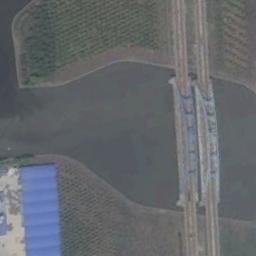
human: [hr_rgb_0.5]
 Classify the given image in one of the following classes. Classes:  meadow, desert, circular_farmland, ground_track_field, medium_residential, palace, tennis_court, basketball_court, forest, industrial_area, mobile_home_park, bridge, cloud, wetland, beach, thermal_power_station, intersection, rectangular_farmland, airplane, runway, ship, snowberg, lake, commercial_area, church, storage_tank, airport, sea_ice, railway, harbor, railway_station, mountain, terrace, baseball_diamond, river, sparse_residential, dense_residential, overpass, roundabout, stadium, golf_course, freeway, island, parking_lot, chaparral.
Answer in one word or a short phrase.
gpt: railway